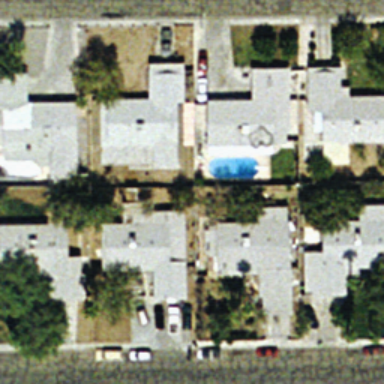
It is a medium residential area .